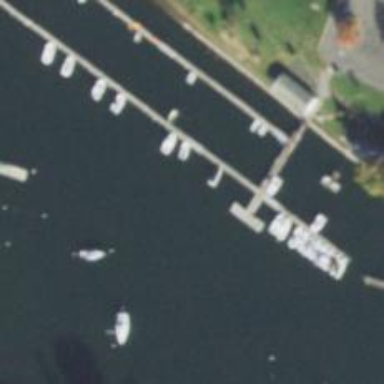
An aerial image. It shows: Man-made pier.